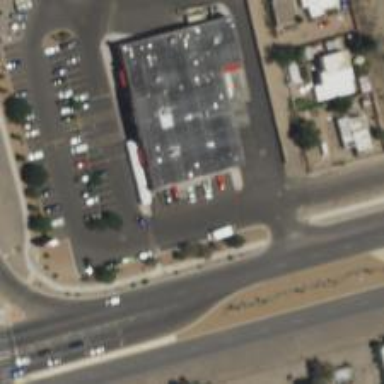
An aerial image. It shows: Supermarket building.